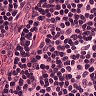
Metastatic tissue present: no